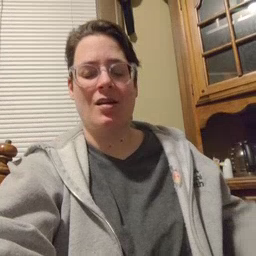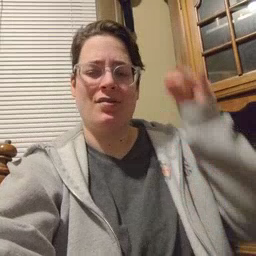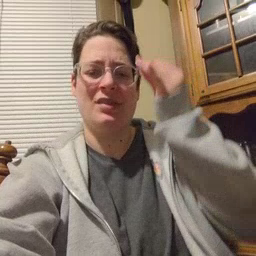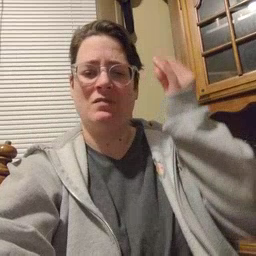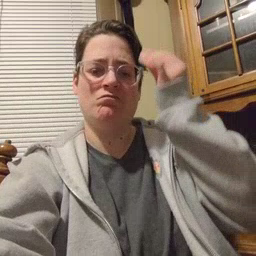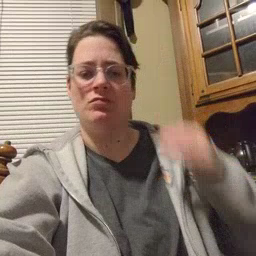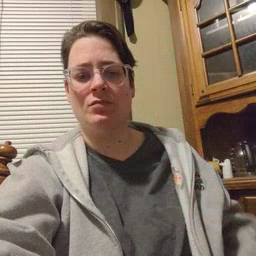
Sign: think